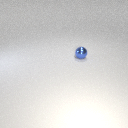
small blue metal sphere